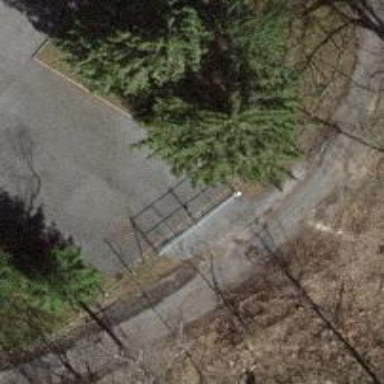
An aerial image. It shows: Fence is in the image.